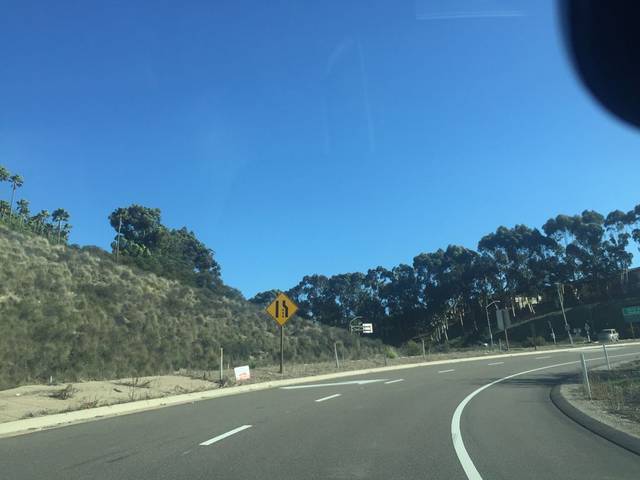
Region: United States
Coordinates: 32.79, -117.113